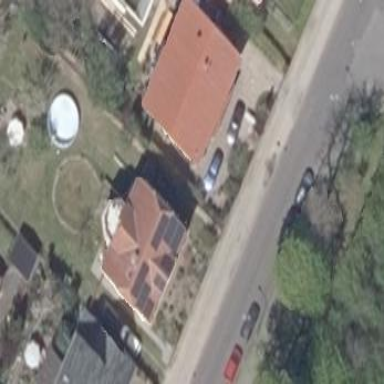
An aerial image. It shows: Detached building with gabled roof.